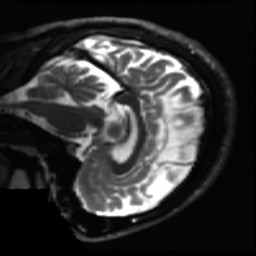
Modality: T2w
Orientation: sagittal
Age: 28
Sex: male
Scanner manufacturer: ge
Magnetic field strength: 3 T
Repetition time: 8.947 s
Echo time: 0.09798 s